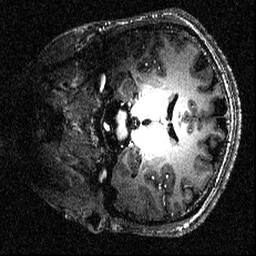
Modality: T1w
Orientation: coronal
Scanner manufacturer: siemens
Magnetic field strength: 6.98 T
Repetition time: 2.5 s
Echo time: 0.00282 s